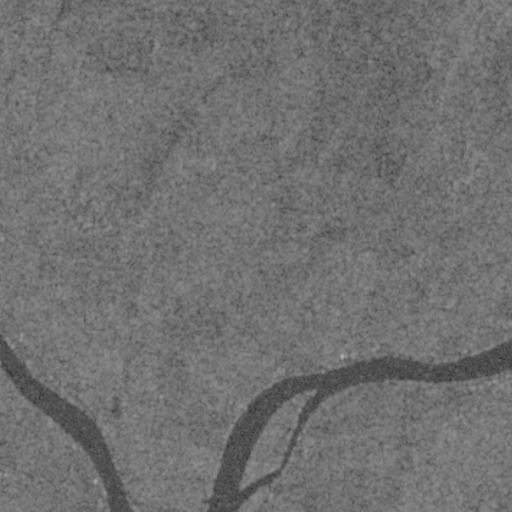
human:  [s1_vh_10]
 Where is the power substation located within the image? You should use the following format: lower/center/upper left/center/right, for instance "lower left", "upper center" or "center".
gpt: The power substation is located in the lower left of the image.
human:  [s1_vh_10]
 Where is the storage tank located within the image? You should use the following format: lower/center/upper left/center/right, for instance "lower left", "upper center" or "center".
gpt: The storage tank is located in the lower center of the image.
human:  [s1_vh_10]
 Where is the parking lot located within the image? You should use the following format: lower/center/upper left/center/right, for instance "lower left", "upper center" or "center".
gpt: There is no parking lot in the image.

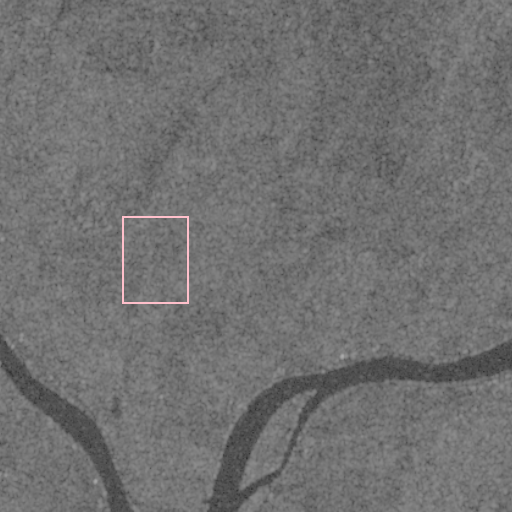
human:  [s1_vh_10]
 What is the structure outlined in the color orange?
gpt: There is no orange outline.
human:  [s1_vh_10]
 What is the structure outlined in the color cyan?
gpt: There is no structure outlined in cyan.